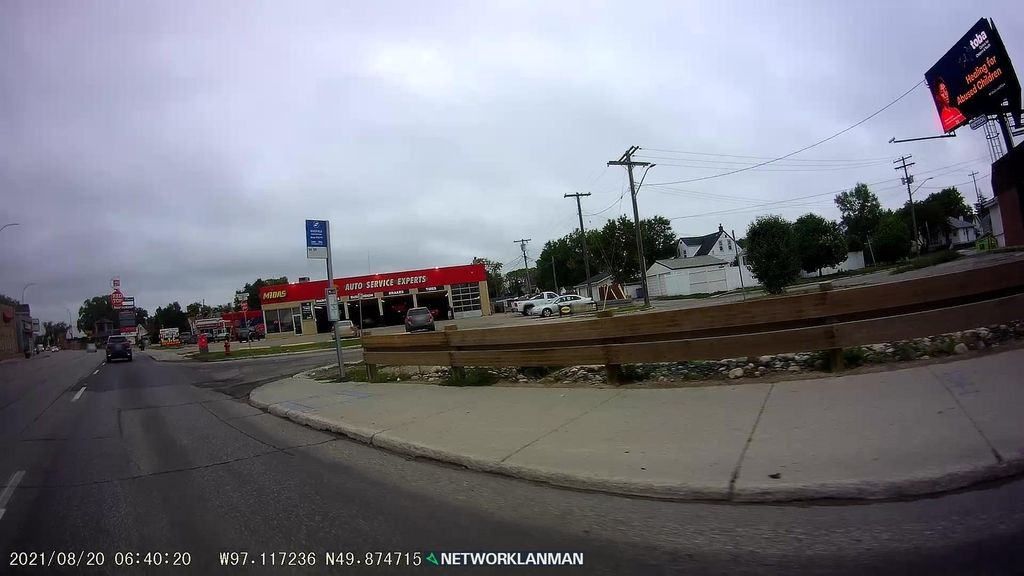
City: winnipeg